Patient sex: F
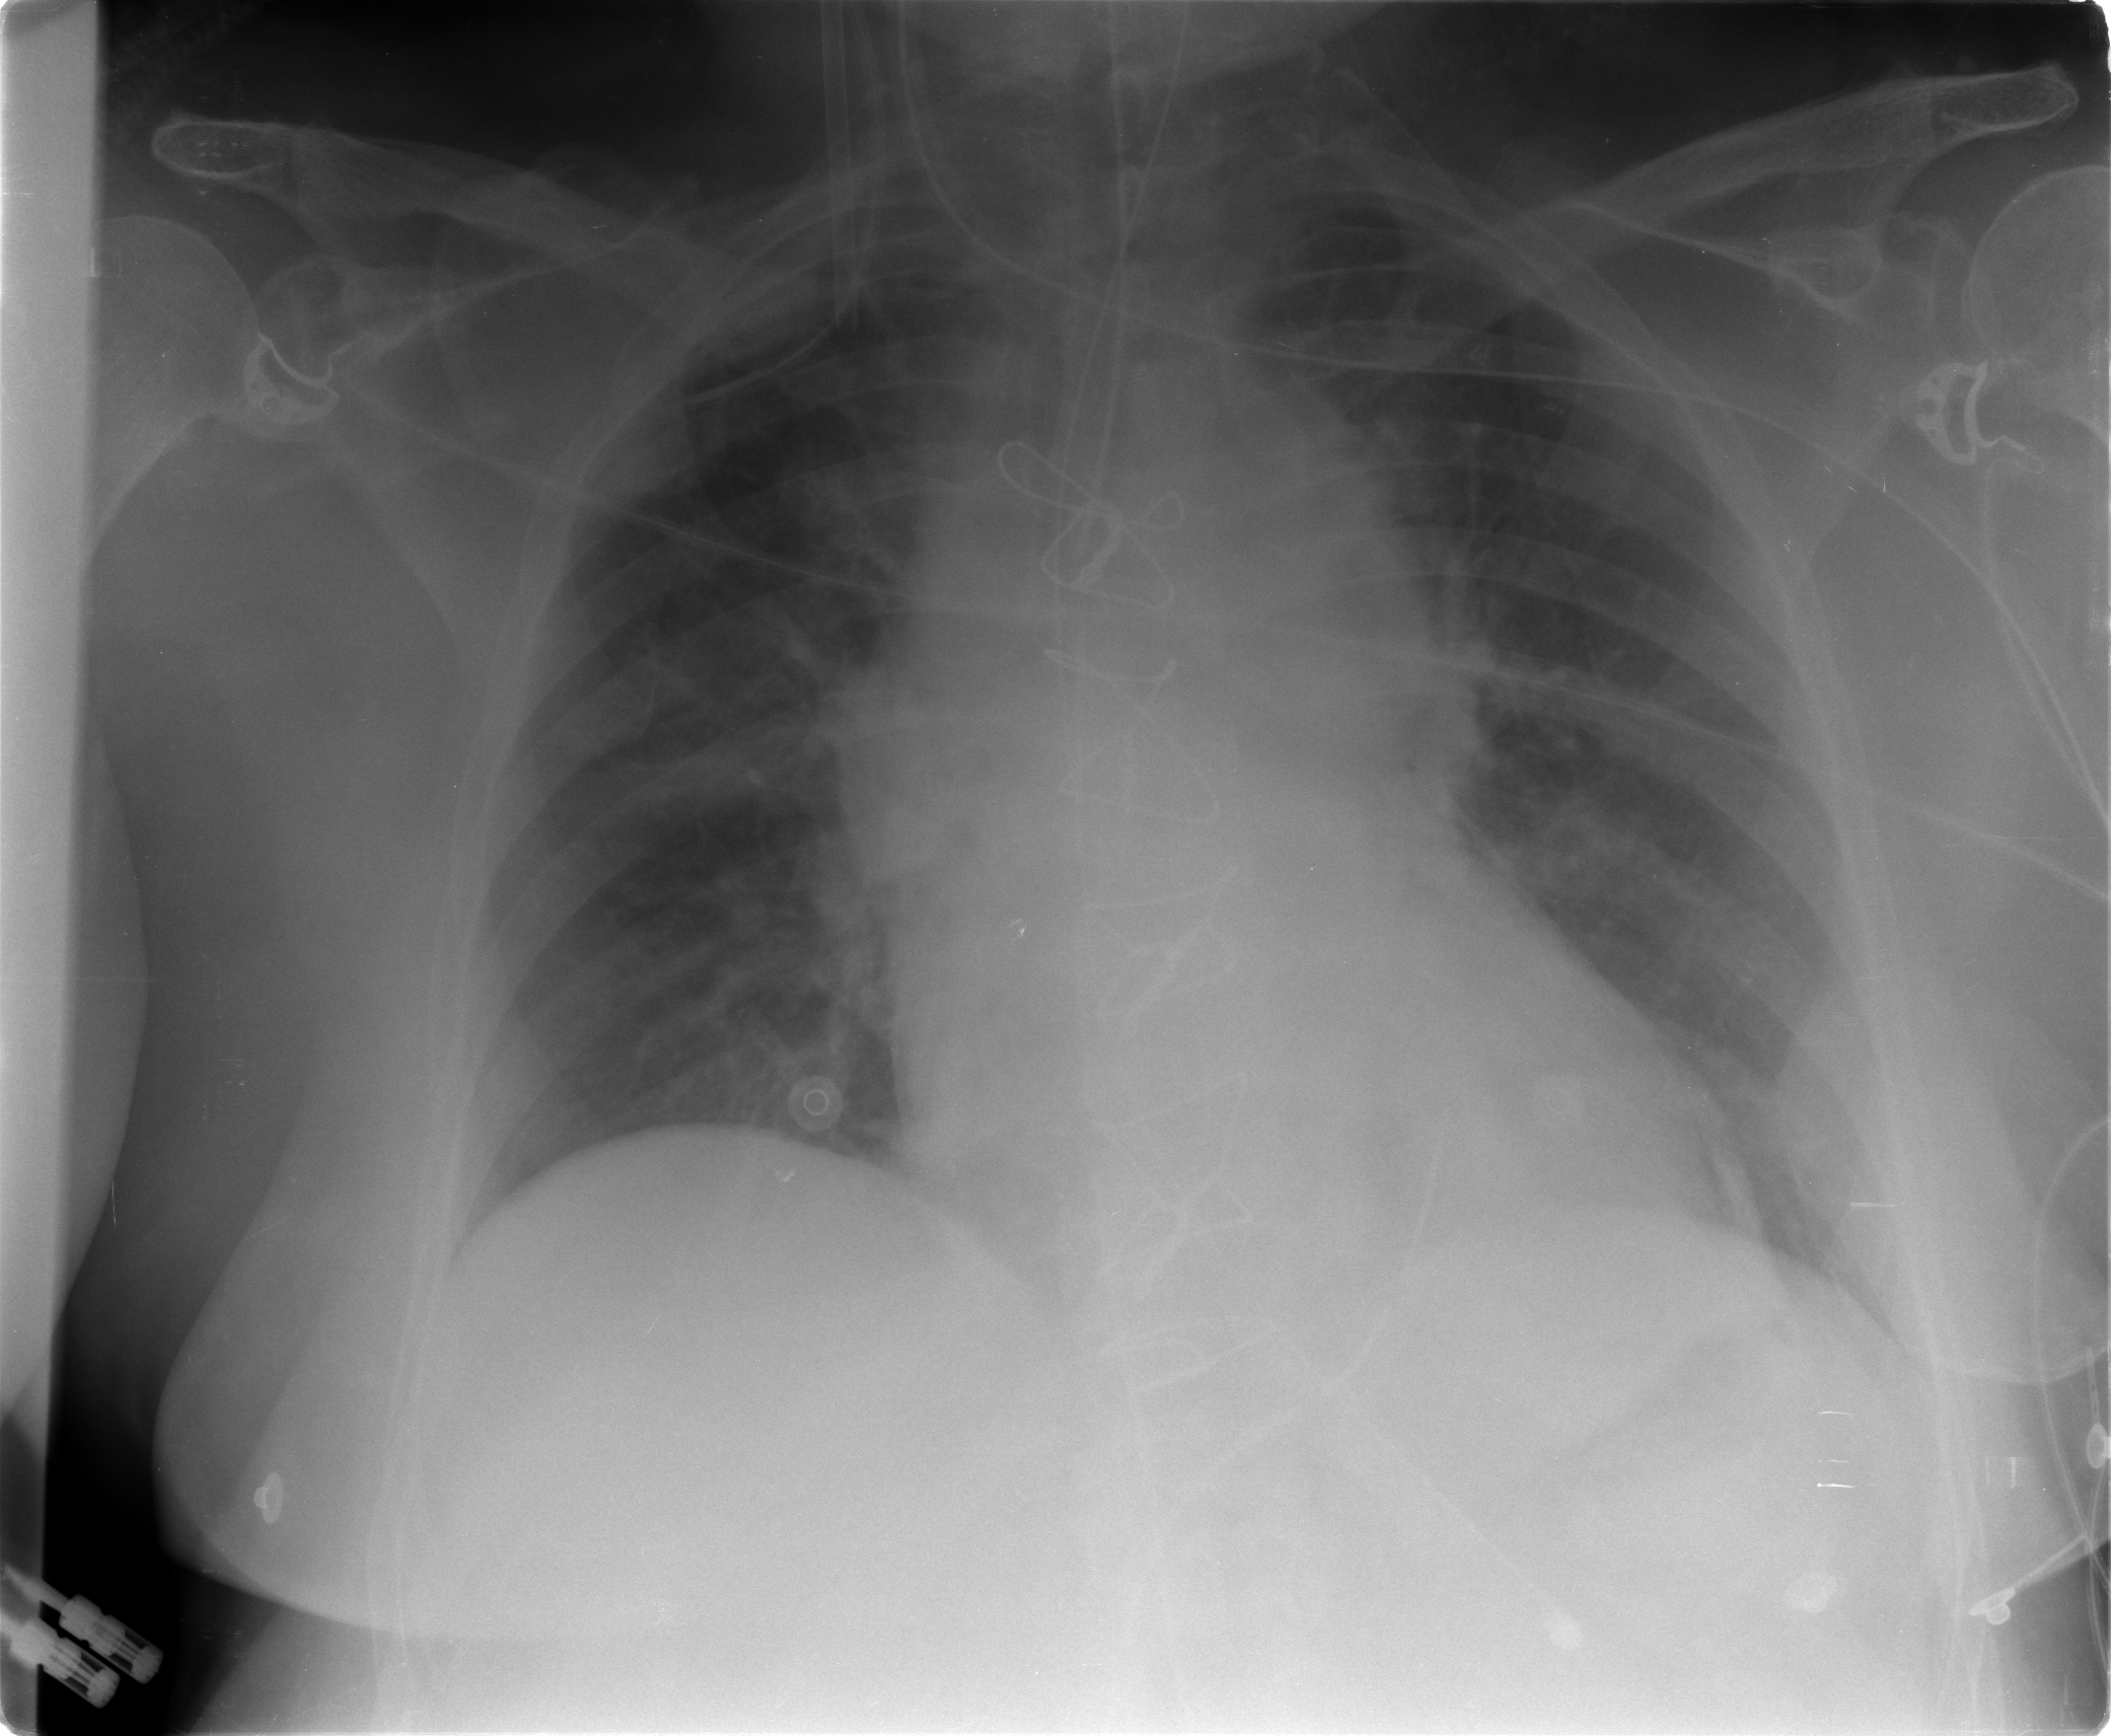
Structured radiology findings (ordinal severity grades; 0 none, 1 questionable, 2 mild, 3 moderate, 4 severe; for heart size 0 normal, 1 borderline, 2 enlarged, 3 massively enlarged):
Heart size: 1
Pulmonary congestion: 1
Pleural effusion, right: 0
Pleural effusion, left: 0
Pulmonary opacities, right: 0
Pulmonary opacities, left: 0
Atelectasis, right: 0
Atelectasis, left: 0